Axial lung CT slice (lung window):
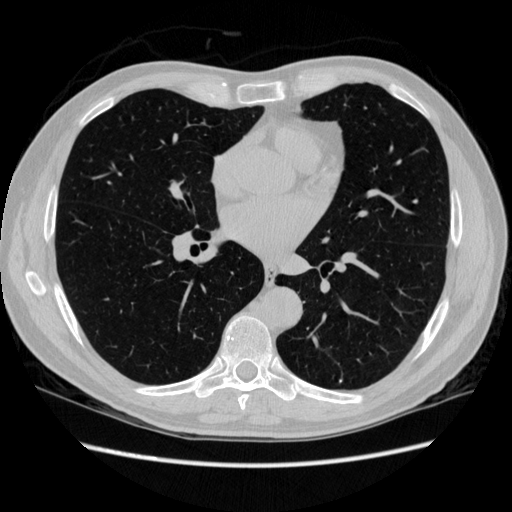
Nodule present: no